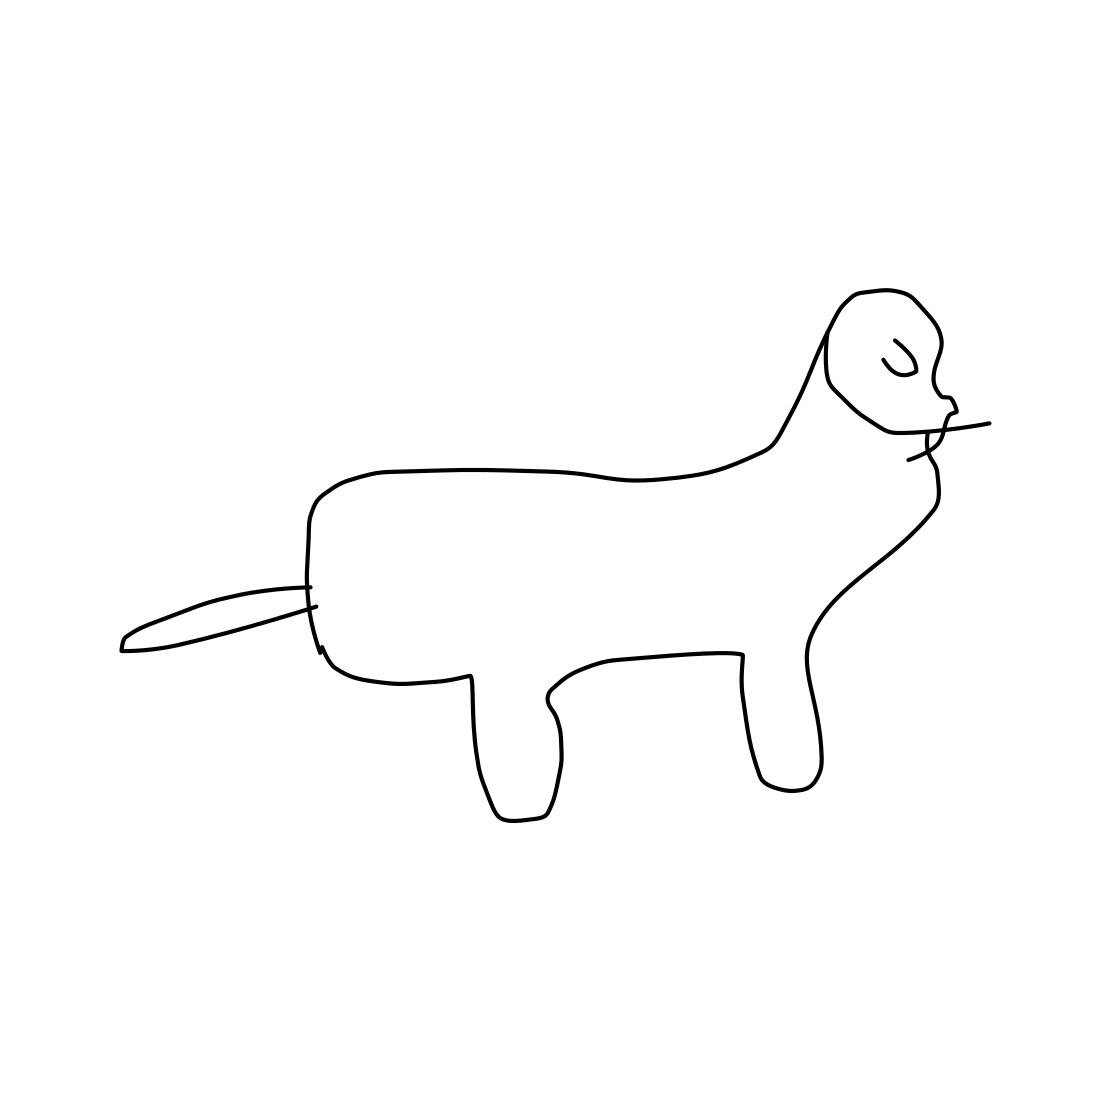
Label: cow